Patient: sex M, age 51
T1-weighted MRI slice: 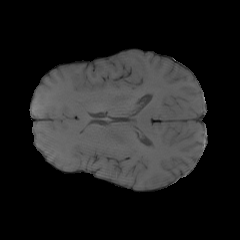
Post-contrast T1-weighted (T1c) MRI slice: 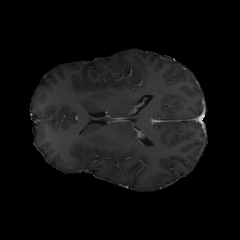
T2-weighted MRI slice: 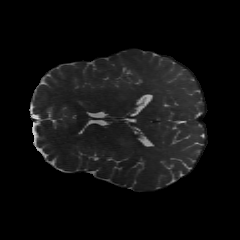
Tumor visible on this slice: no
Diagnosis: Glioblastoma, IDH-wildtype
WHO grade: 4